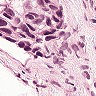
Metastatic tissue present: yes